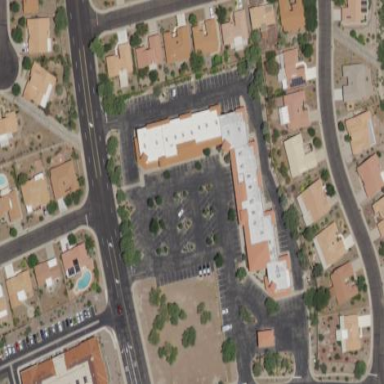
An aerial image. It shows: View of roof of building.